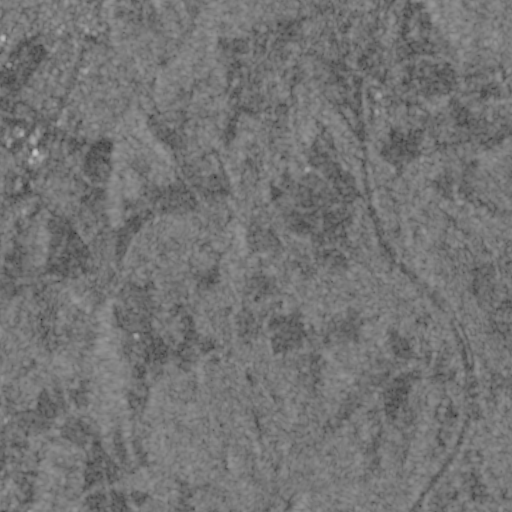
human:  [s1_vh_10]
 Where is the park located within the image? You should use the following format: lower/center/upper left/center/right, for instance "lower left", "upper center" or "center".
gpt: The park is located in the upper left of the image.
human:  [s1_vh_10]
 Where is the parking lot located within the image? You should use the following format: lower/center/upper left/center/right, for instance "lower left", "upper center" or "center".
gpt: The parking lot is located in the upper left of the image.
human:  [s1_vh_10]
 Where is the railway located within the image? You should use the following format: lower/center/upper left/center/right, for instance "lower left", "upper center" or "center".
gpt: The railway is located in the upper left of the image.
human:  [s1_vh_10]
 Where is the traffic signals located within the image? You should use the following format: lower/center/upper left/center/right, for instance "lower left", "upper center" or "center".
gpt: The traffic signals is located in the upper left of the image.
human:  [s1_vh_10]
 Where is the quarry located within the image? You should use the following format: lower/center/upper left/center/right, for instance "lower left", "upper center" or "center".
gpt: There is no quarry in the image.

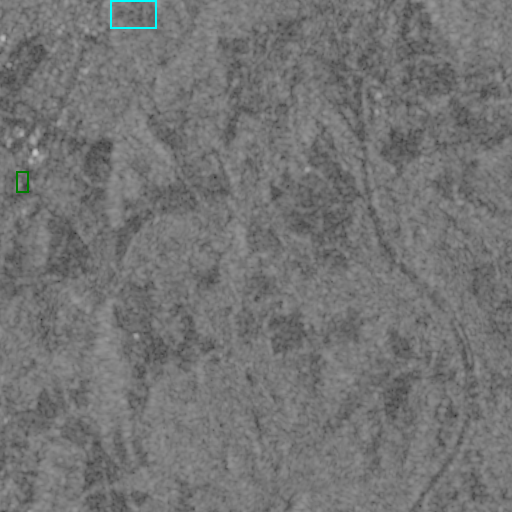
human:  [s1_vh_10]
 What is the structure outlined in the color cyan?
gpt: The structure outlined in cyan is a park.
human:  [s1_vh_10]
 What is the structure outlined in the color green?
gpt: The structure outlined in green is a building.
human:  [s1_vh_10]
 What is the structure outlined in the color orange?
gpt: There is no orange outline.